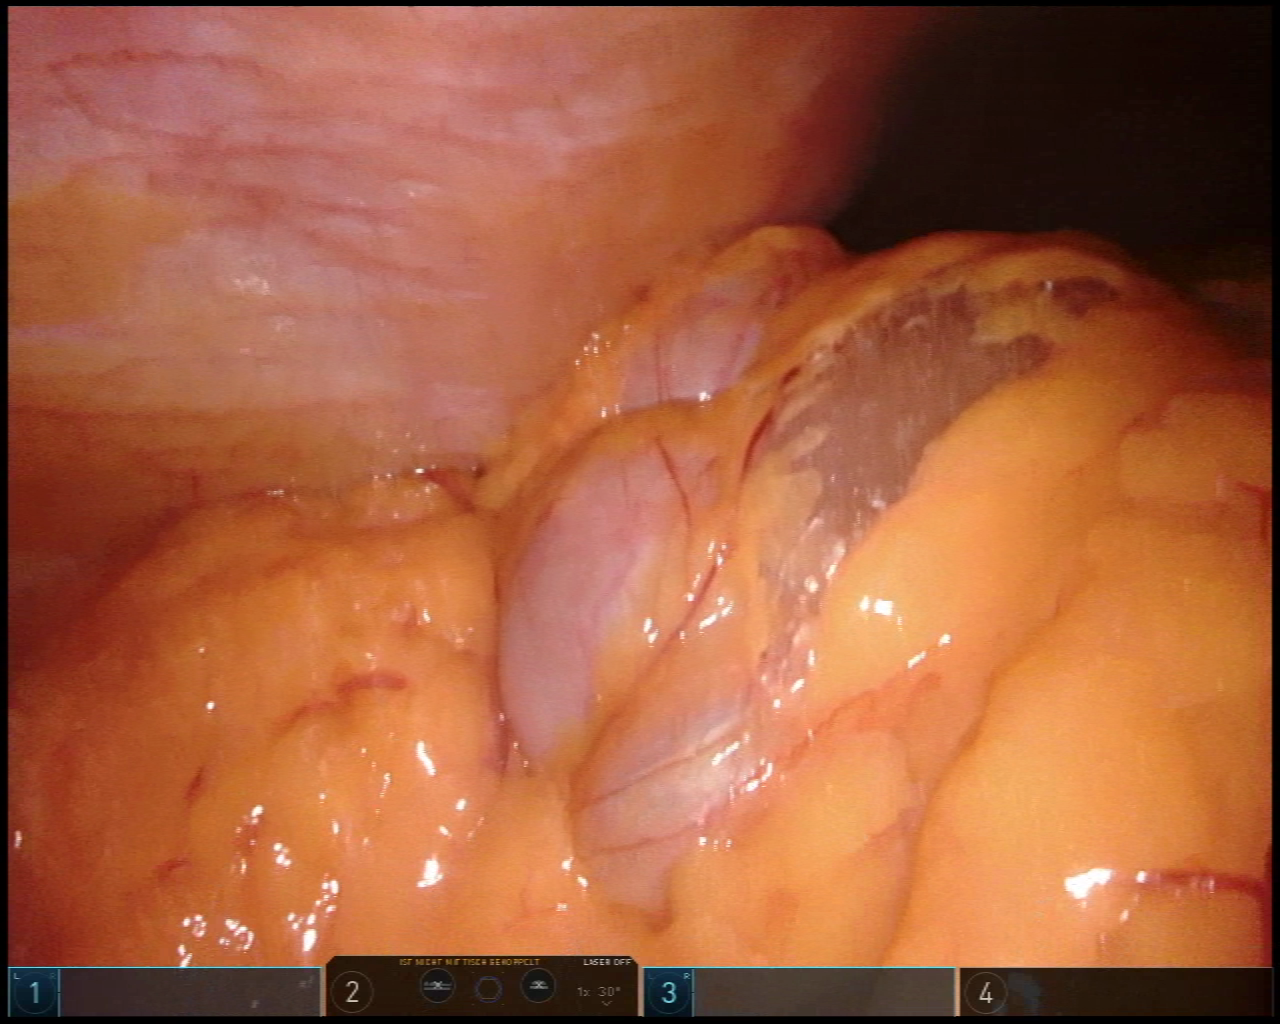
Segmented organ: abdominal_wall
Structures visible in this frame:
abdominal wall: yes
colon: yes
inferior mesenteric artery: no
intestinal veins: no
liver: no
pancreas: no
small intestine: no
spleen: no
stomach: no
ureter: no
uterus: no
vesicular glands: no